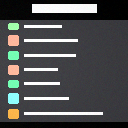
Screen state: on